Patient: sex M, age 72
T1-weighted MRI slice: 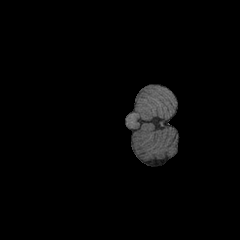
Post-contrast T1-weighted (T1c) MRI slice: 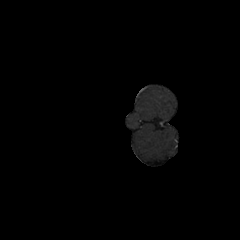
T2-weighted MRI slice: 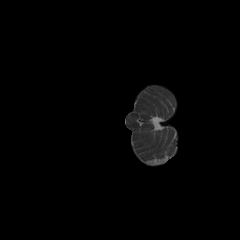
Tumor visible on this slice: no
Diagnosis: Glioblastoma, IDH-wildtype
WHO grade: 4